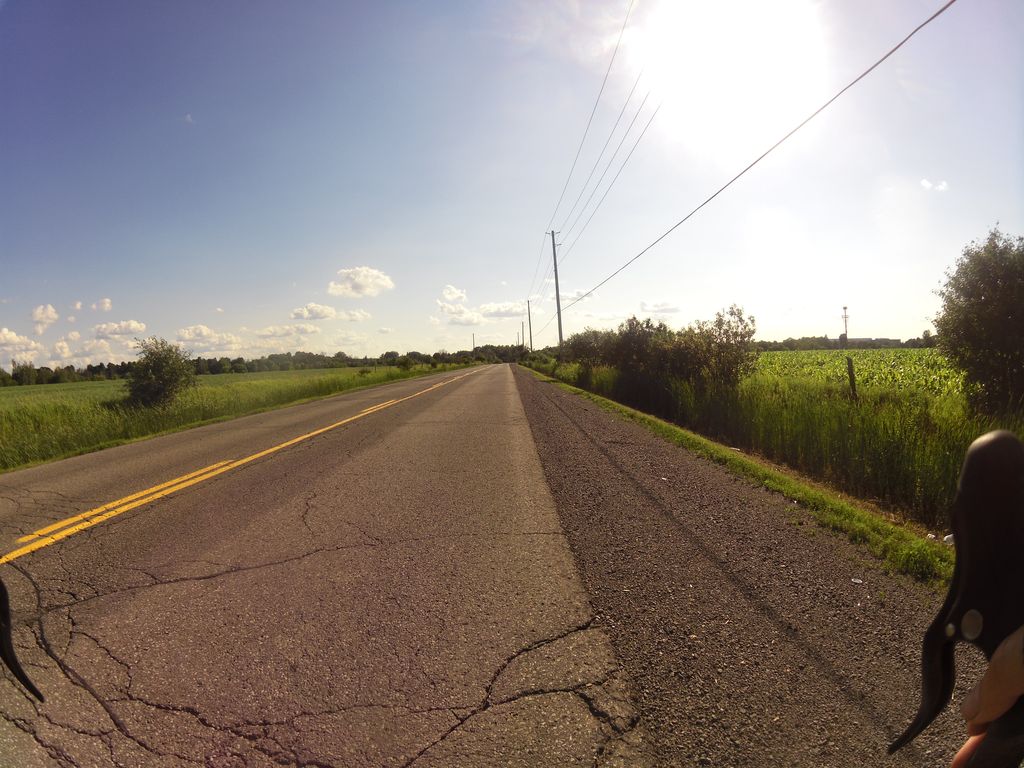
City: ottawa-gatineau